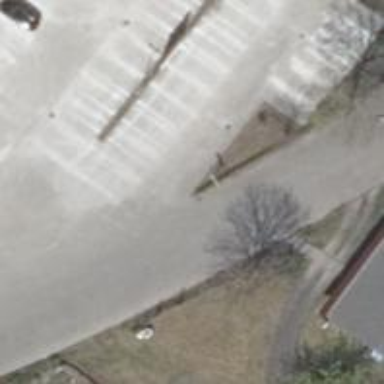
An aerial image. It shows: Parking aisle designated as service road.